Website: ulta-beauty
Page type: billing-address
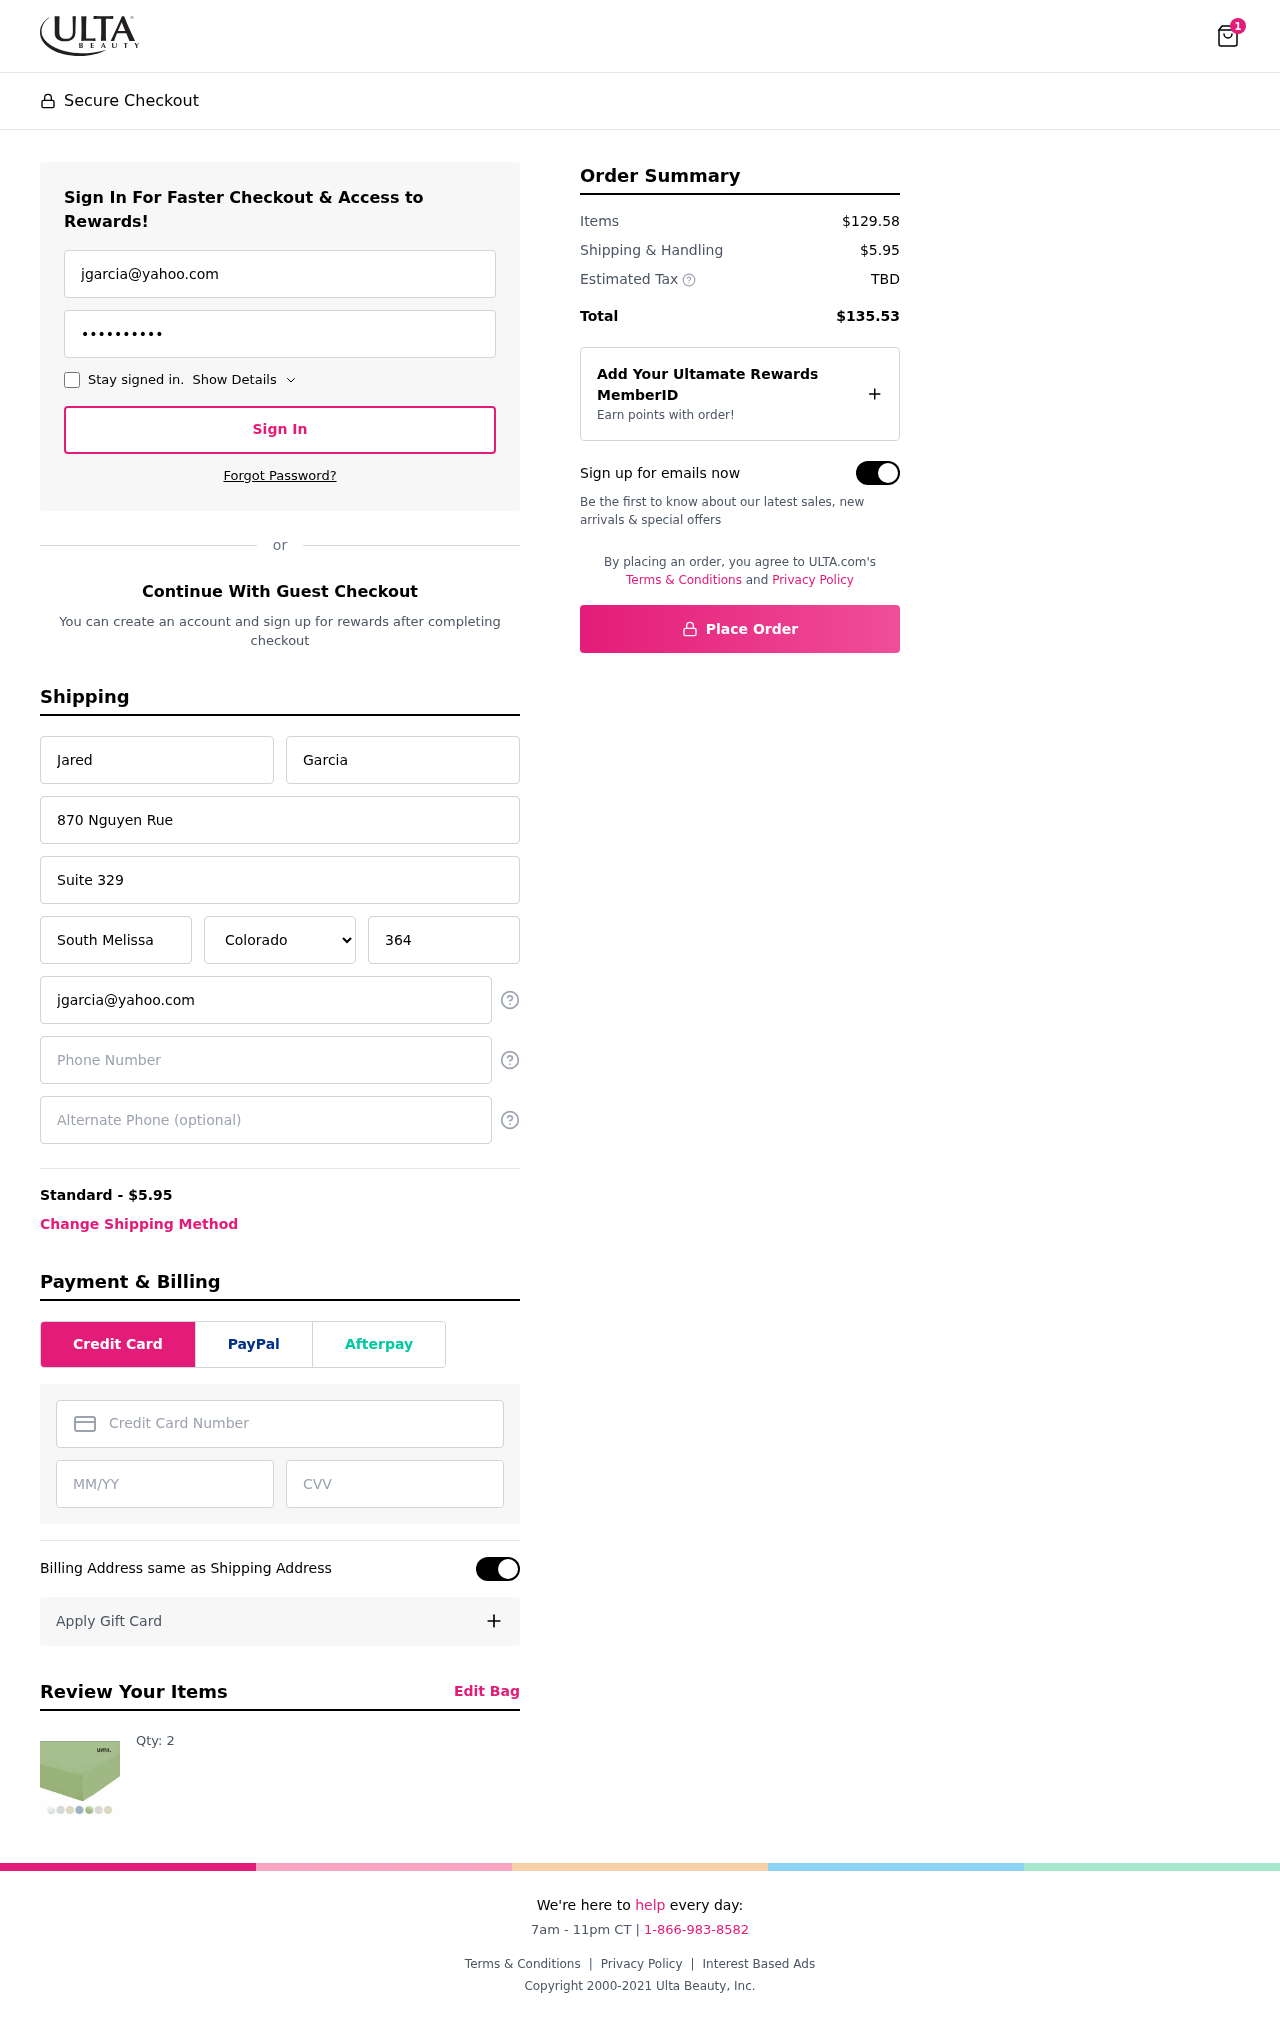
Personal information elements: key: PII_STATE
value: Colorado
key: PII_EMAIL
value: jgarcia@yahoo.com
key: PII_FIRSTNAME
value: Jared
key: PII_LASTNAME
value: Garcia
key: PII_STREET
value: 870 Nguyen Rue
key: PII_STREET2
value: Suite 329
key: PII_CITY
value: South Melissa
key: PII_POSTCODE
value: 36483
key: PII_PHONE
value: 6989878942
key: PII_ALT_PHONE
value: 9874060821
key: PII_CARD_NUMBER
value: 4198 3767 6464 1039
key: PII_CARD_EXPIRY
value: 08/26
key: PII_CARD_CVV
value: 509
Product elements: key: PRODUCT1_QUANTITY
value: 2
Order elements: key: ORDER_NUM_ITEMS
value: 1
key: ORDER_SHIPPING_COST
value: $5.95
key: ORDER_SUBTOTAL
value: $129.58
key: ORDER_TOTAL
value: $135.53